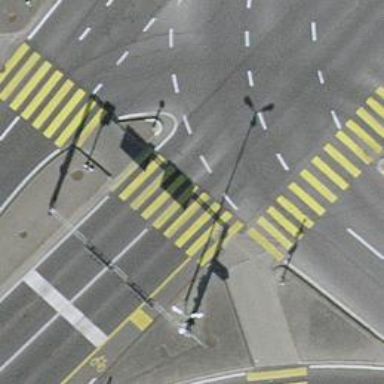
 there's crossing equipped with traffic signals."